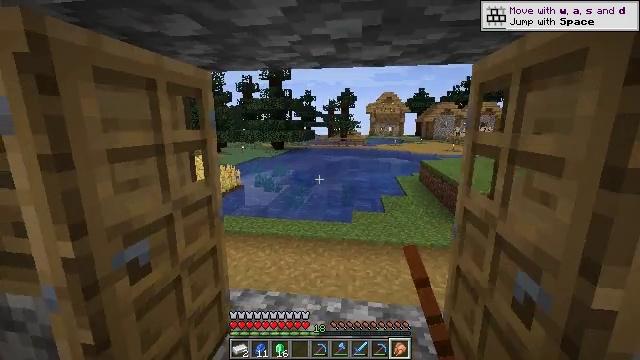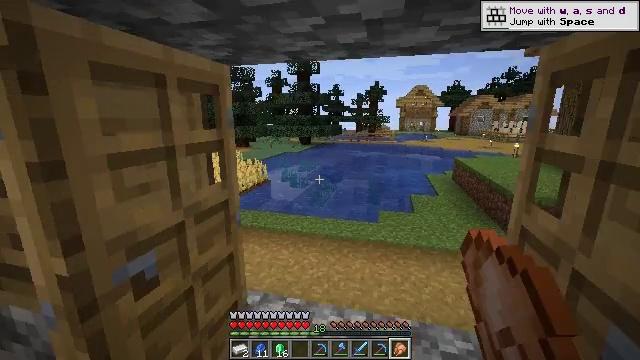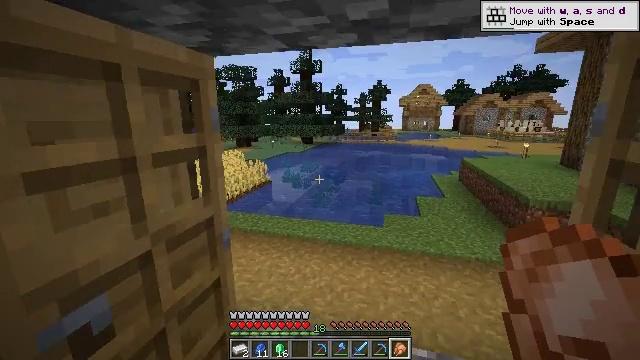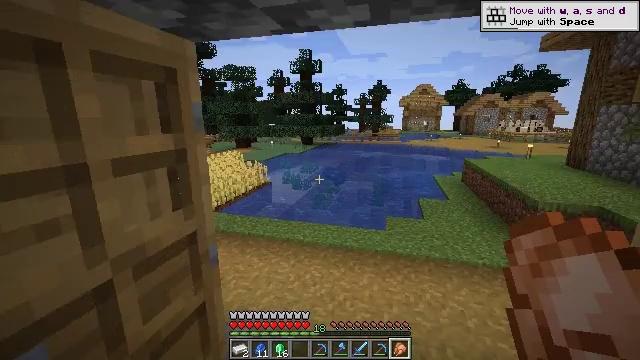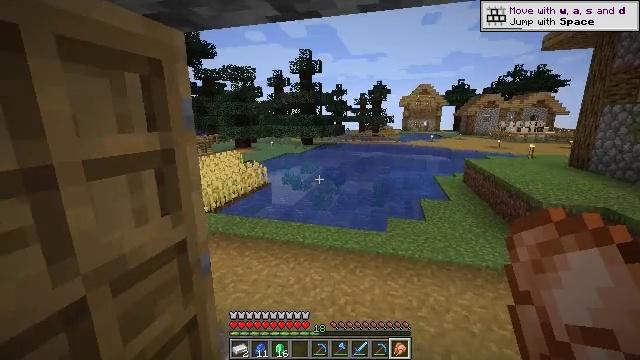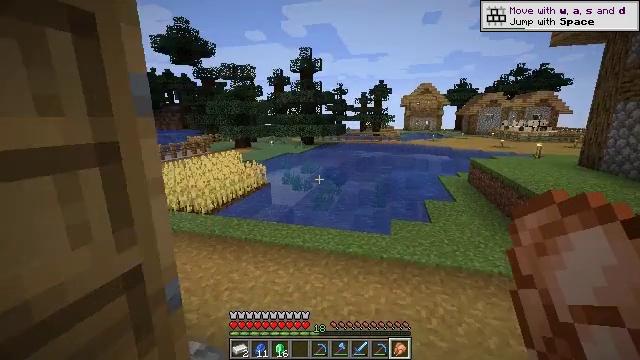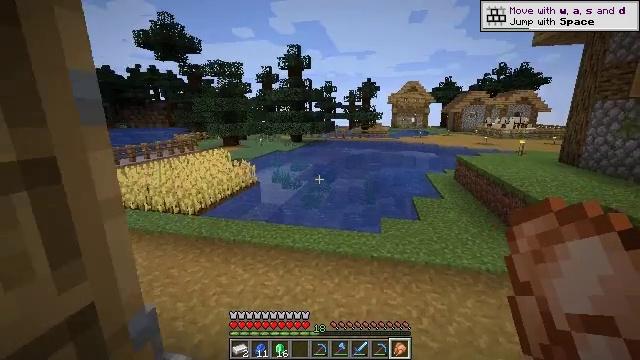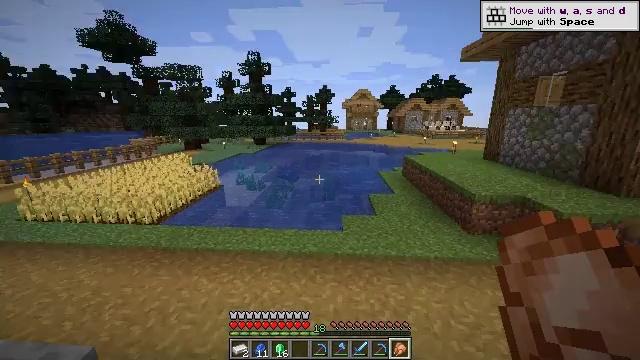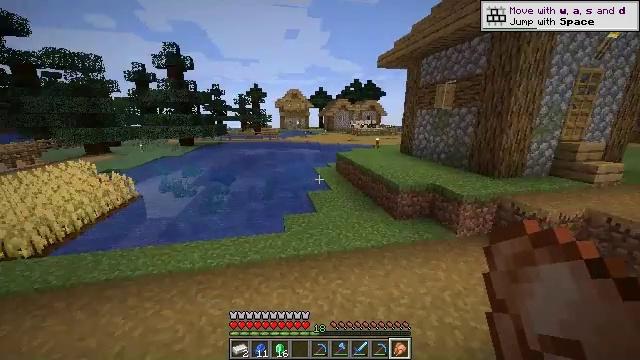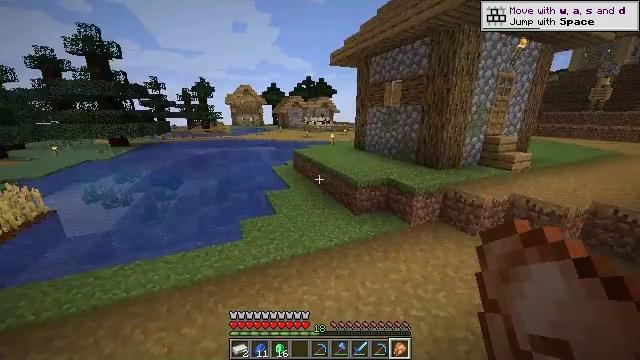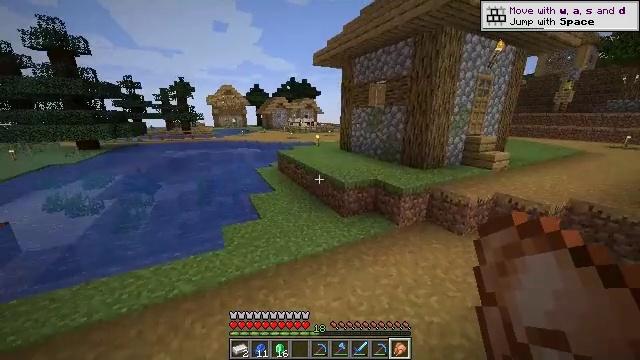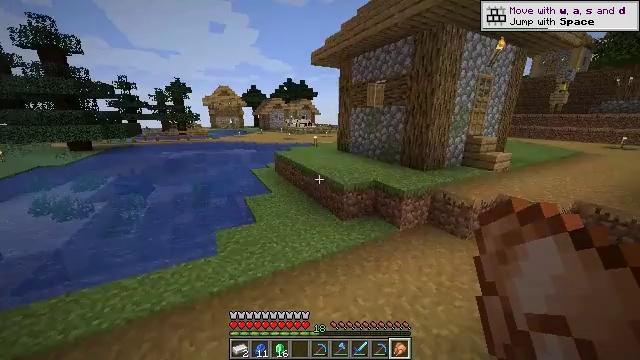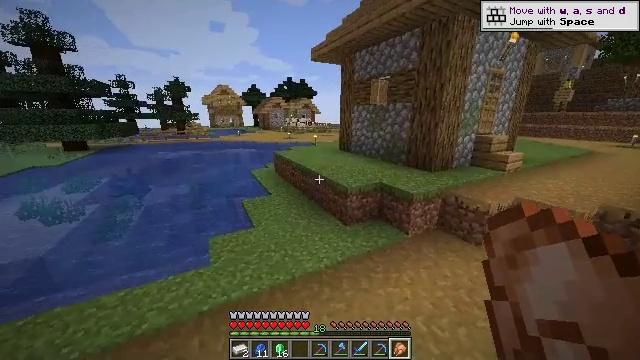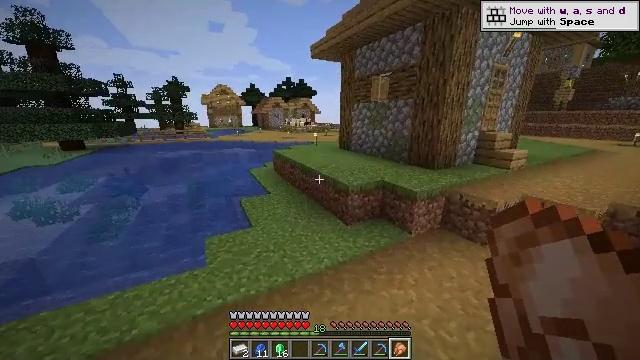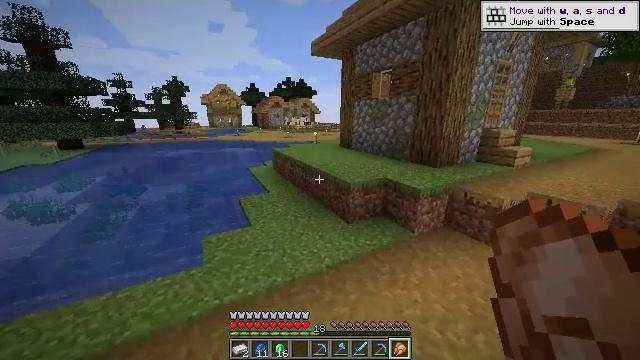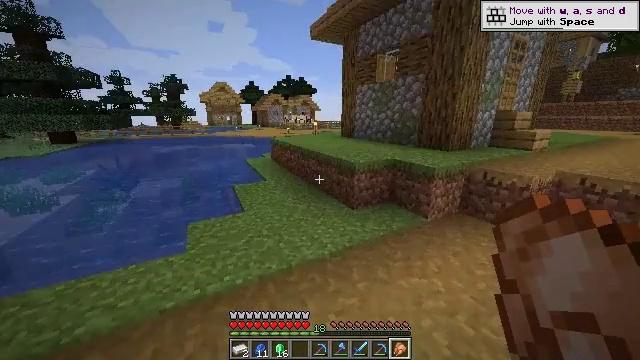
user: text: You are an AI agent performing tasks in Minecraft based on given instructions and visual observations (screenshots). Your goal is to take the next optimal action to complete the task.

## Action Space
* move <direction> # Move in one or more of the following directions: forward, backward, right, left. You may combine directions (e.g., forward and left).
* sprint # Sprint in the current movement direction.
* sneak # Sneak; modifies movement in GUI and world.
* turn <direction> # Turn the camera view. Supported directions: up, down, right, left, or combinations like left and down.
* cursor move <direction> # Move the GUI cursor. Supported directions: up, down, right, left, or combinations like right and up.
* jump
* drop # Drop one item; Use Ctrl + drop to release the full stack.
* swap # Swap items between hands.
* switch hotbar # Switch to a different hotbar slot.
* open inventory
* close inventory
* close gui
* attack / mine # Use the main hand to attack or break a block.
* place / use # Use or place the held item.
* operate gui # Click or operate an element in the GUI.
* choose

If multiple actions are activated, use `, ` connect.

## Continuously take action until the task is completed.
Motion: motion action
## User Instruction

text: Use a crafting table to create an emerald.
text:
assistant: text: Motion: move forward, turn left and down
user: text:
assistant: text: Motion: move forward
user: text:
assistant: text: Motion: move forward
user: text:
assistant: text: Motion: move forward
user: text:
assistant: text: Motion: move forward, sprint
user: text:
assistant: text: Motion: move forward, sprint, turn right
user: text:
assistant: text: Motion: move forward, sprint, turn right
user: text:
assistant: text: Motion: move forward, sprint, turn right
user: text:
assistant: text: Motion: move forward, turn right and down
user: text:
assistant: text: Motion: move forward, turn right
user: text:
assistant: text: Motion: move forward
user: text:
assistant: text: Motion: move forward
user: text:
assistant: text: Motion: move forward, sprint
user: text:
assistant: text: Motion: move forward, sprint
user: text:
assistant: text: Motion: move forward, sprint
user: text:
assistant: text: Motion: move forward, sprint
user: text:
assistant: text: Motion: move forward, sprint, turn right
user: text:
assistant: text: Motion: move forward, sprint, turn right
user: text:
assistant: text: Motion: move forward, turn right
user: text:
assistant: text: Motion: move forward, turn right and up
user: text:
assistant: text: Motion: move forward, sprint, turn right and up
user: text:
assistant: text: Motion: move forward, sprint, turn up
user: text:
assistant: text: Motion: move forward, sprint
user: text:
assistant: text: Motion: move forward, sprint
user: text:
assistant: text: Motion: move forward, sprint
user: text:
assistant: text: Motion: move forward
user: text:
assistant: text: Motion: move forward, jump
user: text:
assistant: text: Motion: move forward, turn left, jump
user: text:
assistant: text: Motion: move forward, turn left, jump
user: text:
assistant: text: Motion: move forward, turn left, jump